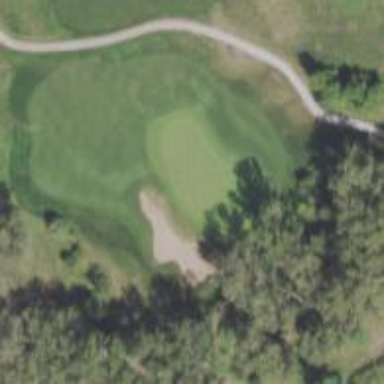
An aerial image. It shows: View of golf hole.